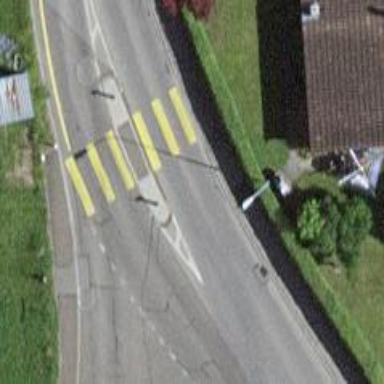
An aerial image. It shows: Uncontrolled zebra crossing with pedestrian island.